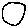
Label: moon